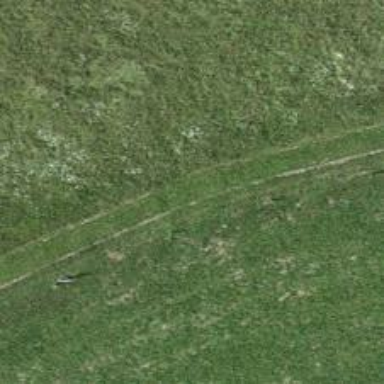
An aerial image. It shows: Grass track road with very bumpy surface (grade4).